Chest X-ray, PA view. Patient: 79 years old, sex M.
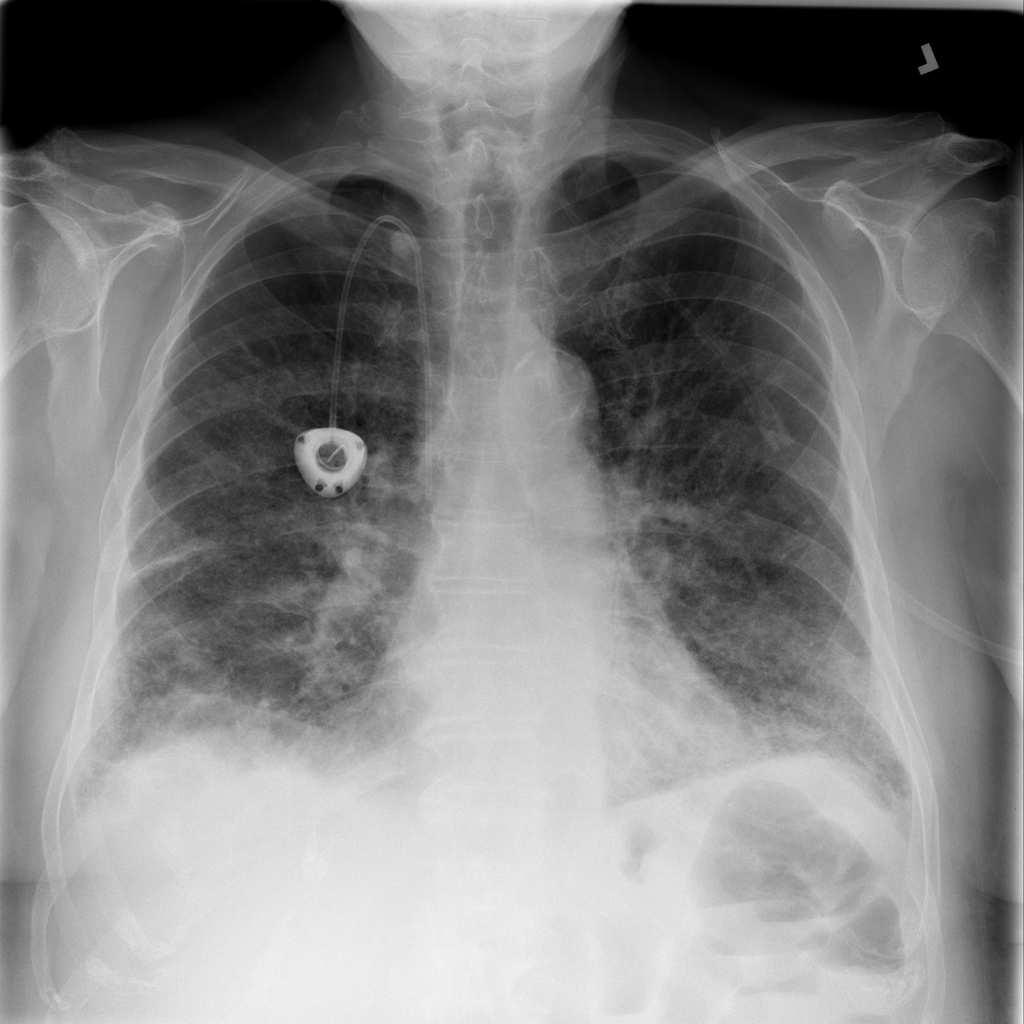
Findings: No Finding